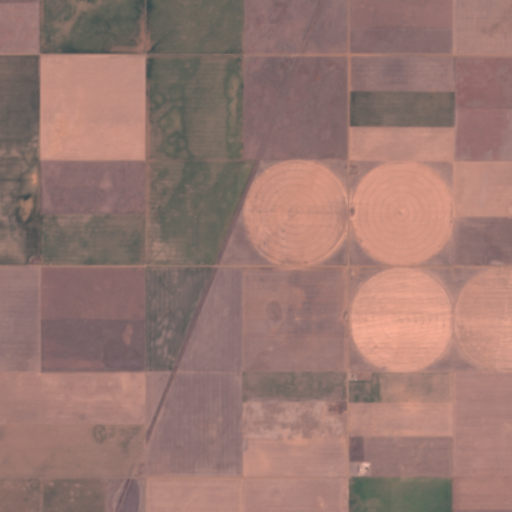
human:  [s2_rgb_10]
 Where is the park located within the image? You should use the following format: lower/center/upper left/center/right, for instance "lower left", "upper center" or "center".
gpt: The park is located in the center right of the image.
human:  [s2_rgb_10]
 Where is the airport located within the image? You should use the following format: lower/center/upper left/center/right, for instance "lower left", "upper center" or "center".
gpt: There is no airport in the image.